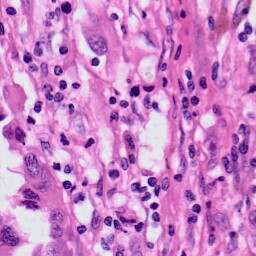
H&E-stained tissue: Skin